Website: bh-photo
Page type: receipt
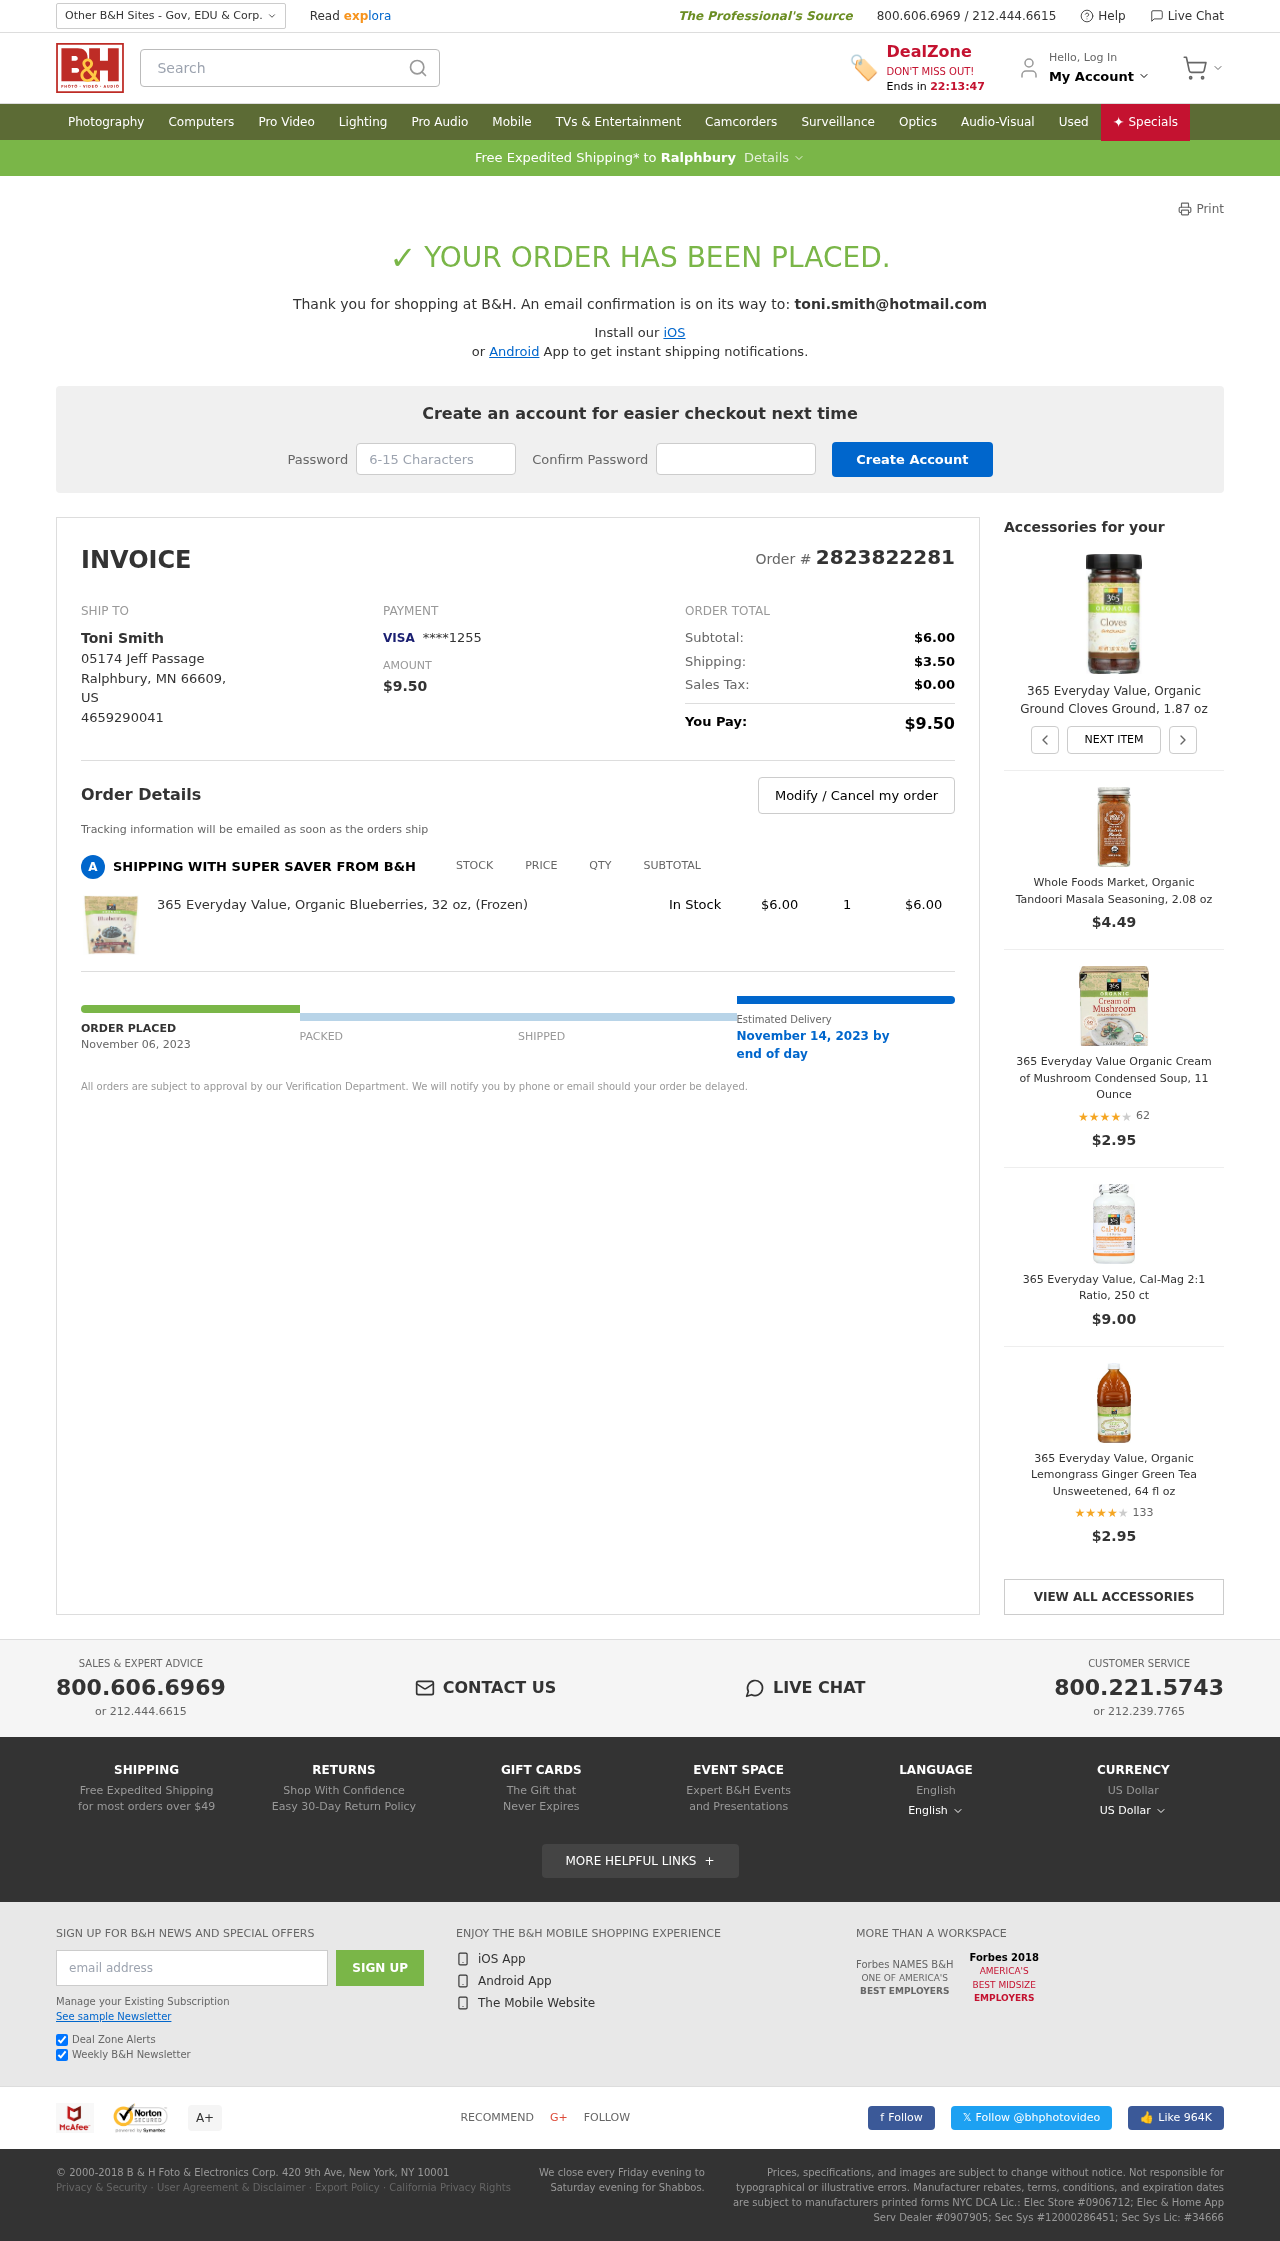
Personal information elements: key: PII_CARD_LAST4
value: ****1255
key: PII_CARD_TYPE
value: VISA
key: PII_CITY
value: Ralphbury
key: PII_COUNTRY_CODE
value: US
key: PII_EMAIL
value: toni.smith@hotmail.com
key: PII_FULLNAME
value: Toni Smith
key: PII_PHONE
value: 4659290041
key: PII_POSTCODE
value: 66609
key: PII_STATE_ABBR
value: MN
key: PII_STREET
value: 05174 Jeff Passage
Product elements: key: PRODUCT1_NAME
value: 365 Everyday Value, Organic Blueberries, 32 oz, (Frozen)
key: PRODUCT1_PRICE
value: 6
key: PRODUCT1_QUANTITY
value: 1
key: PRODUCT2_NAME
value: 365 Everyday Value, Organic Ground Cloves Ground, 1.87 oz
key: PRODUCT3_NAME
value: Whole Foods Market, Organic Tandoori Masala Seasoning, 2.08 oz
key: PRODUCT3_PRICE
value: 4.49
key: PRODUCT4_NAME
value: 365 Everyday Value Organic Cream of Mushroom Condensed Soup, 11 Ounce
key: PRODUCT4_NUM_RATINGS
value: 62
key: PRODUCT4_PRICE
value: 2.95
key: PRODUCT4_RATING
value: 4.4
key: PRODUCT5_NAME
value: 365 Everyday Value, Cal-Mag 2:1 Ratio, 250 ct
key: PRODUCT5_PRICE
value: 9
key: PRODUCT6_NAME
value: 365 Everyday Value, Organic Lemongrass Ginger Green Tea Unsweetened, 64 fl oz
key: PRODUCT6_NUM_RATINGS
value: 133
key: PRODUCT6_PRICE
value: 2.95
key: PRODUCT6_RATING
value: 3.9
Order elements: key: ORDER_ID
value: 2823822281
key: ORDER_TOTAL
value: $9.50
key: ORDER_SUBTOTAL
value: $6.00
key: ORDER_SHIPPING_COST
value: $3.50
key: ORDER_TAX
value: $0.00
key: ORDER_DATE
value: November 06, 2023
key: ORDER_DELIVERY_DATE
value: November 14, 2023 by
Search elements: key: HEADER_SEARCH
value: Search